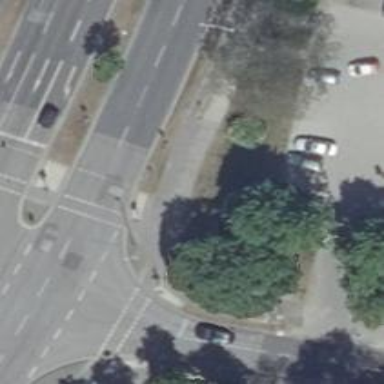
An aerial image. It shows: Traffic signal crossing.